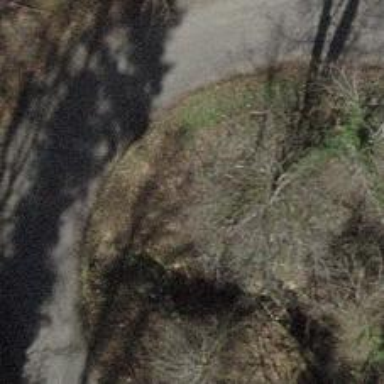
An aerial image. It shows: Culvert tunnel.